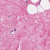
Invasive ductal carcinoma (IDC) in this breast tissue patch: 0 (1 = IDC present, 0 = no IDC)